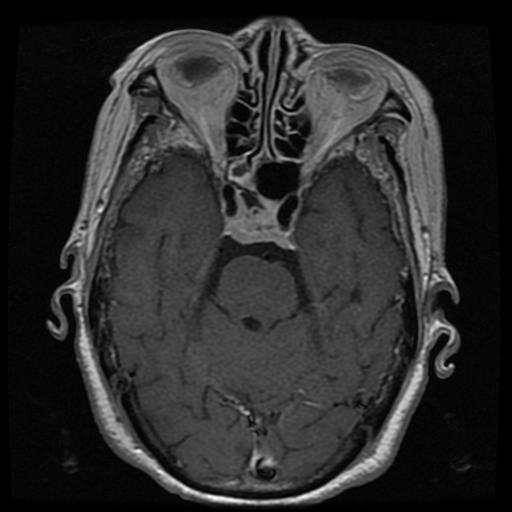
Label: pituitary